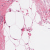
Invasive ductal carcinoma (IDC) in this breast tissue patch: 0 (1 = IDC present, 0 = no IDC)